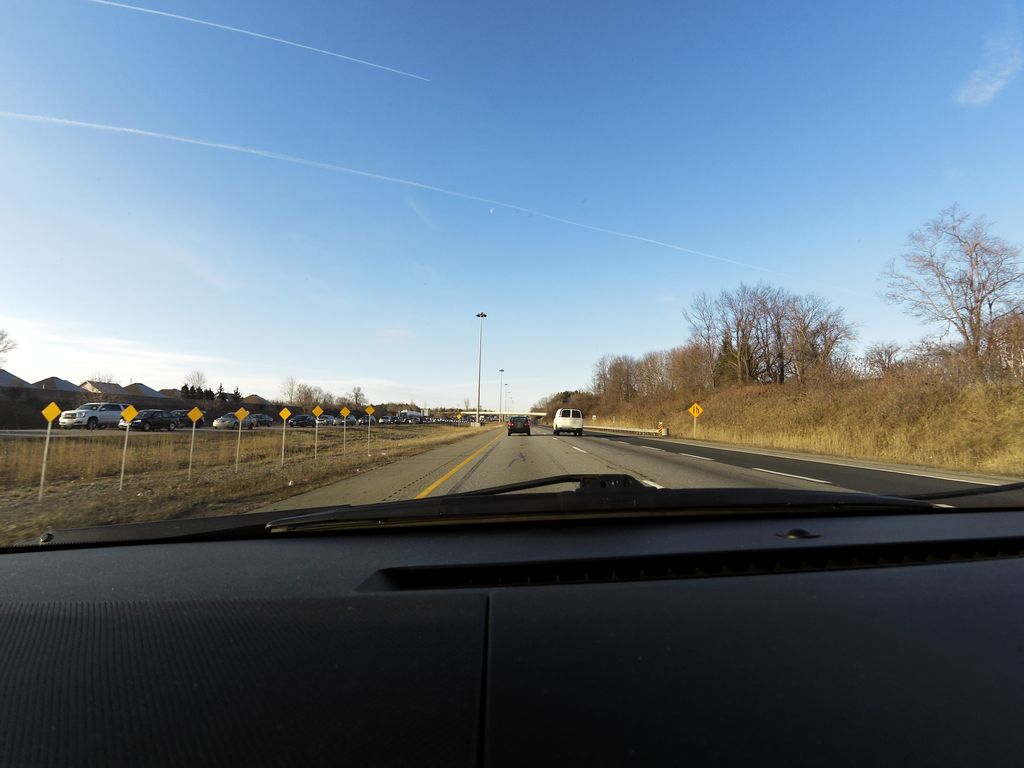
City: hamilton